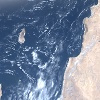
Label: water